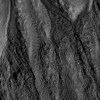
Atmospheric dust classification: not_dusty